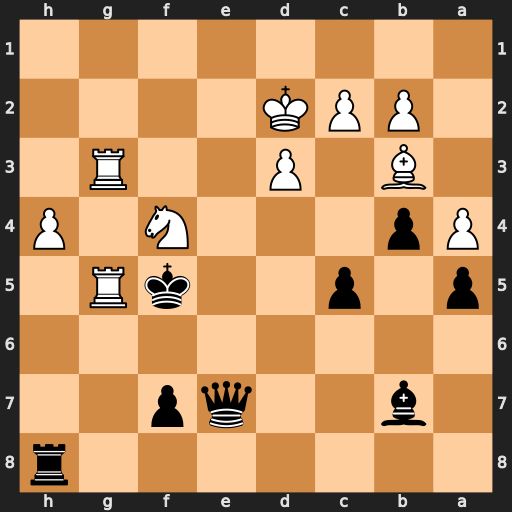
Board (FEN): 7r/1b2qp2/8/p1p2kR1/Pp3N1P/1B1P2R1/1PPK4/8
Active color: b
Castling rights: -
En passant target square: -
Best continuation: Kxf4 R5g4+ Kf5